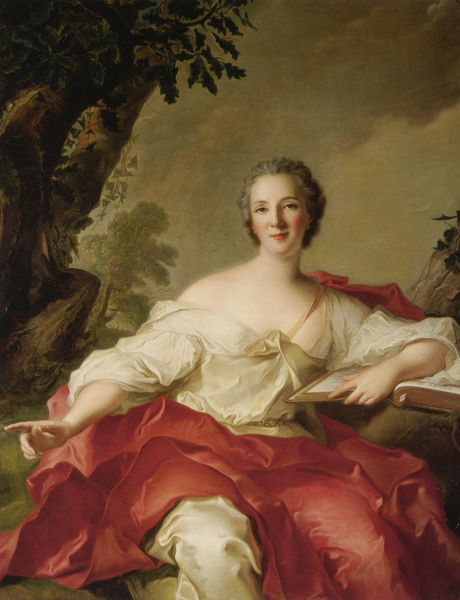
Titel: Marie-Thérèse Geoffrin
Künstler: Jean-Marc Nattier
Standort: Tokyo
Institution: Tokyo Fuji Art Museum
Schlagwörter: baum, blau, blätter, felsen, gemälde, gewitter, hand, haut, himmel, kopf, laub, umhang, weiß, wolken, bäume, gelb, grün, landschaft, sitzen, abend, ausschnitt, braun, brust, finger, frankreich, frau, frisur, geste, grau, haar, hell, hintergrund, kleid, mund, nacht, nase, tisch, blick, blüte, dame, gürtel, rot, tuch, wiese, wolke, beige, rock, jung, arm, arme, augen, band, barock, blass, falten, gesicht, kleidung, ärmel, bildnis, hals, hände, portrait, porträt, baumstamm, natur, stamm, wind, auge, gewand, gold, haare, sitzend, stoff, tücher, adel, pflanze, pflanzen, dekollete, dekoltee, frontal, gotik, kinn, lippen, locken, prtrait, rokoko, rosa, rouge, schulter, seide, vornehm, wald, garten, bewegt, perücke, lächeln, bein, wangen, haltung, backen, wangenrot, farben, fels, weis, ausdruck, beleuchtung, lehnen, sturm, stürmisch, sitzende, zeigefinger, riemen, lesen, angelehnt, faltenwurf, stofflichkeit, wange, ellenbogen, knie, zeigen, lächelnd, geneigt, schulterfrei, offen, stolz, buch, links, draußen, jugend, lockig, seite, konturen, ausgebreitet, heiter, rosig, ranke, buchdeckel, gestus, lesezeichen, seiten, efeu, verwischt, brief, gesichtsausdruck, frauenbildnis, eiche, dekolltee, fröhlich, knorrig, adlige, deuten, leserin, röte, aufgeschlagen, verführerisch, selbstbewusst, direkt, dekolte, nattier, glücklich, hinweis, gestaltung, rotes gewand, rote wangen, halz, zeigegestus, hanf, zufrieden, rockoko, rosik, zeigend, rotwangig, händ, zeigt, dichterin, gewad, afel, miund, erfreut, beisch, frasu, unterbrechung, zeigegeste